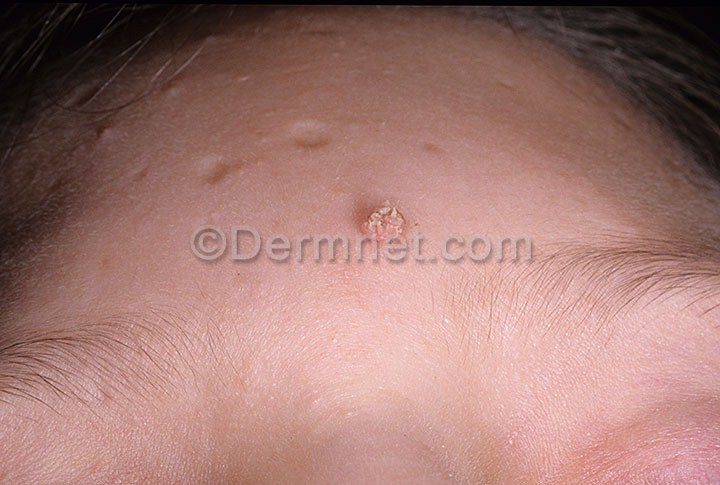
Disease: Warts Molluscum and other Viral Infections